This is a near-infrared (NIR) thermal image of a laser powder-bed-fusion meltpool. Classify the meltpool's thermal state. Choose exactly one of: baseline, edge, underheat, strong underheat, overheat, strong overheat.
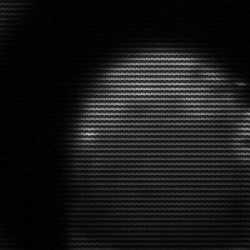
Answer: edge